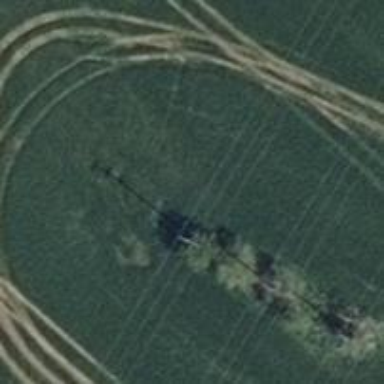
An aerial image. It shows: Power pole.